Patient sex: M
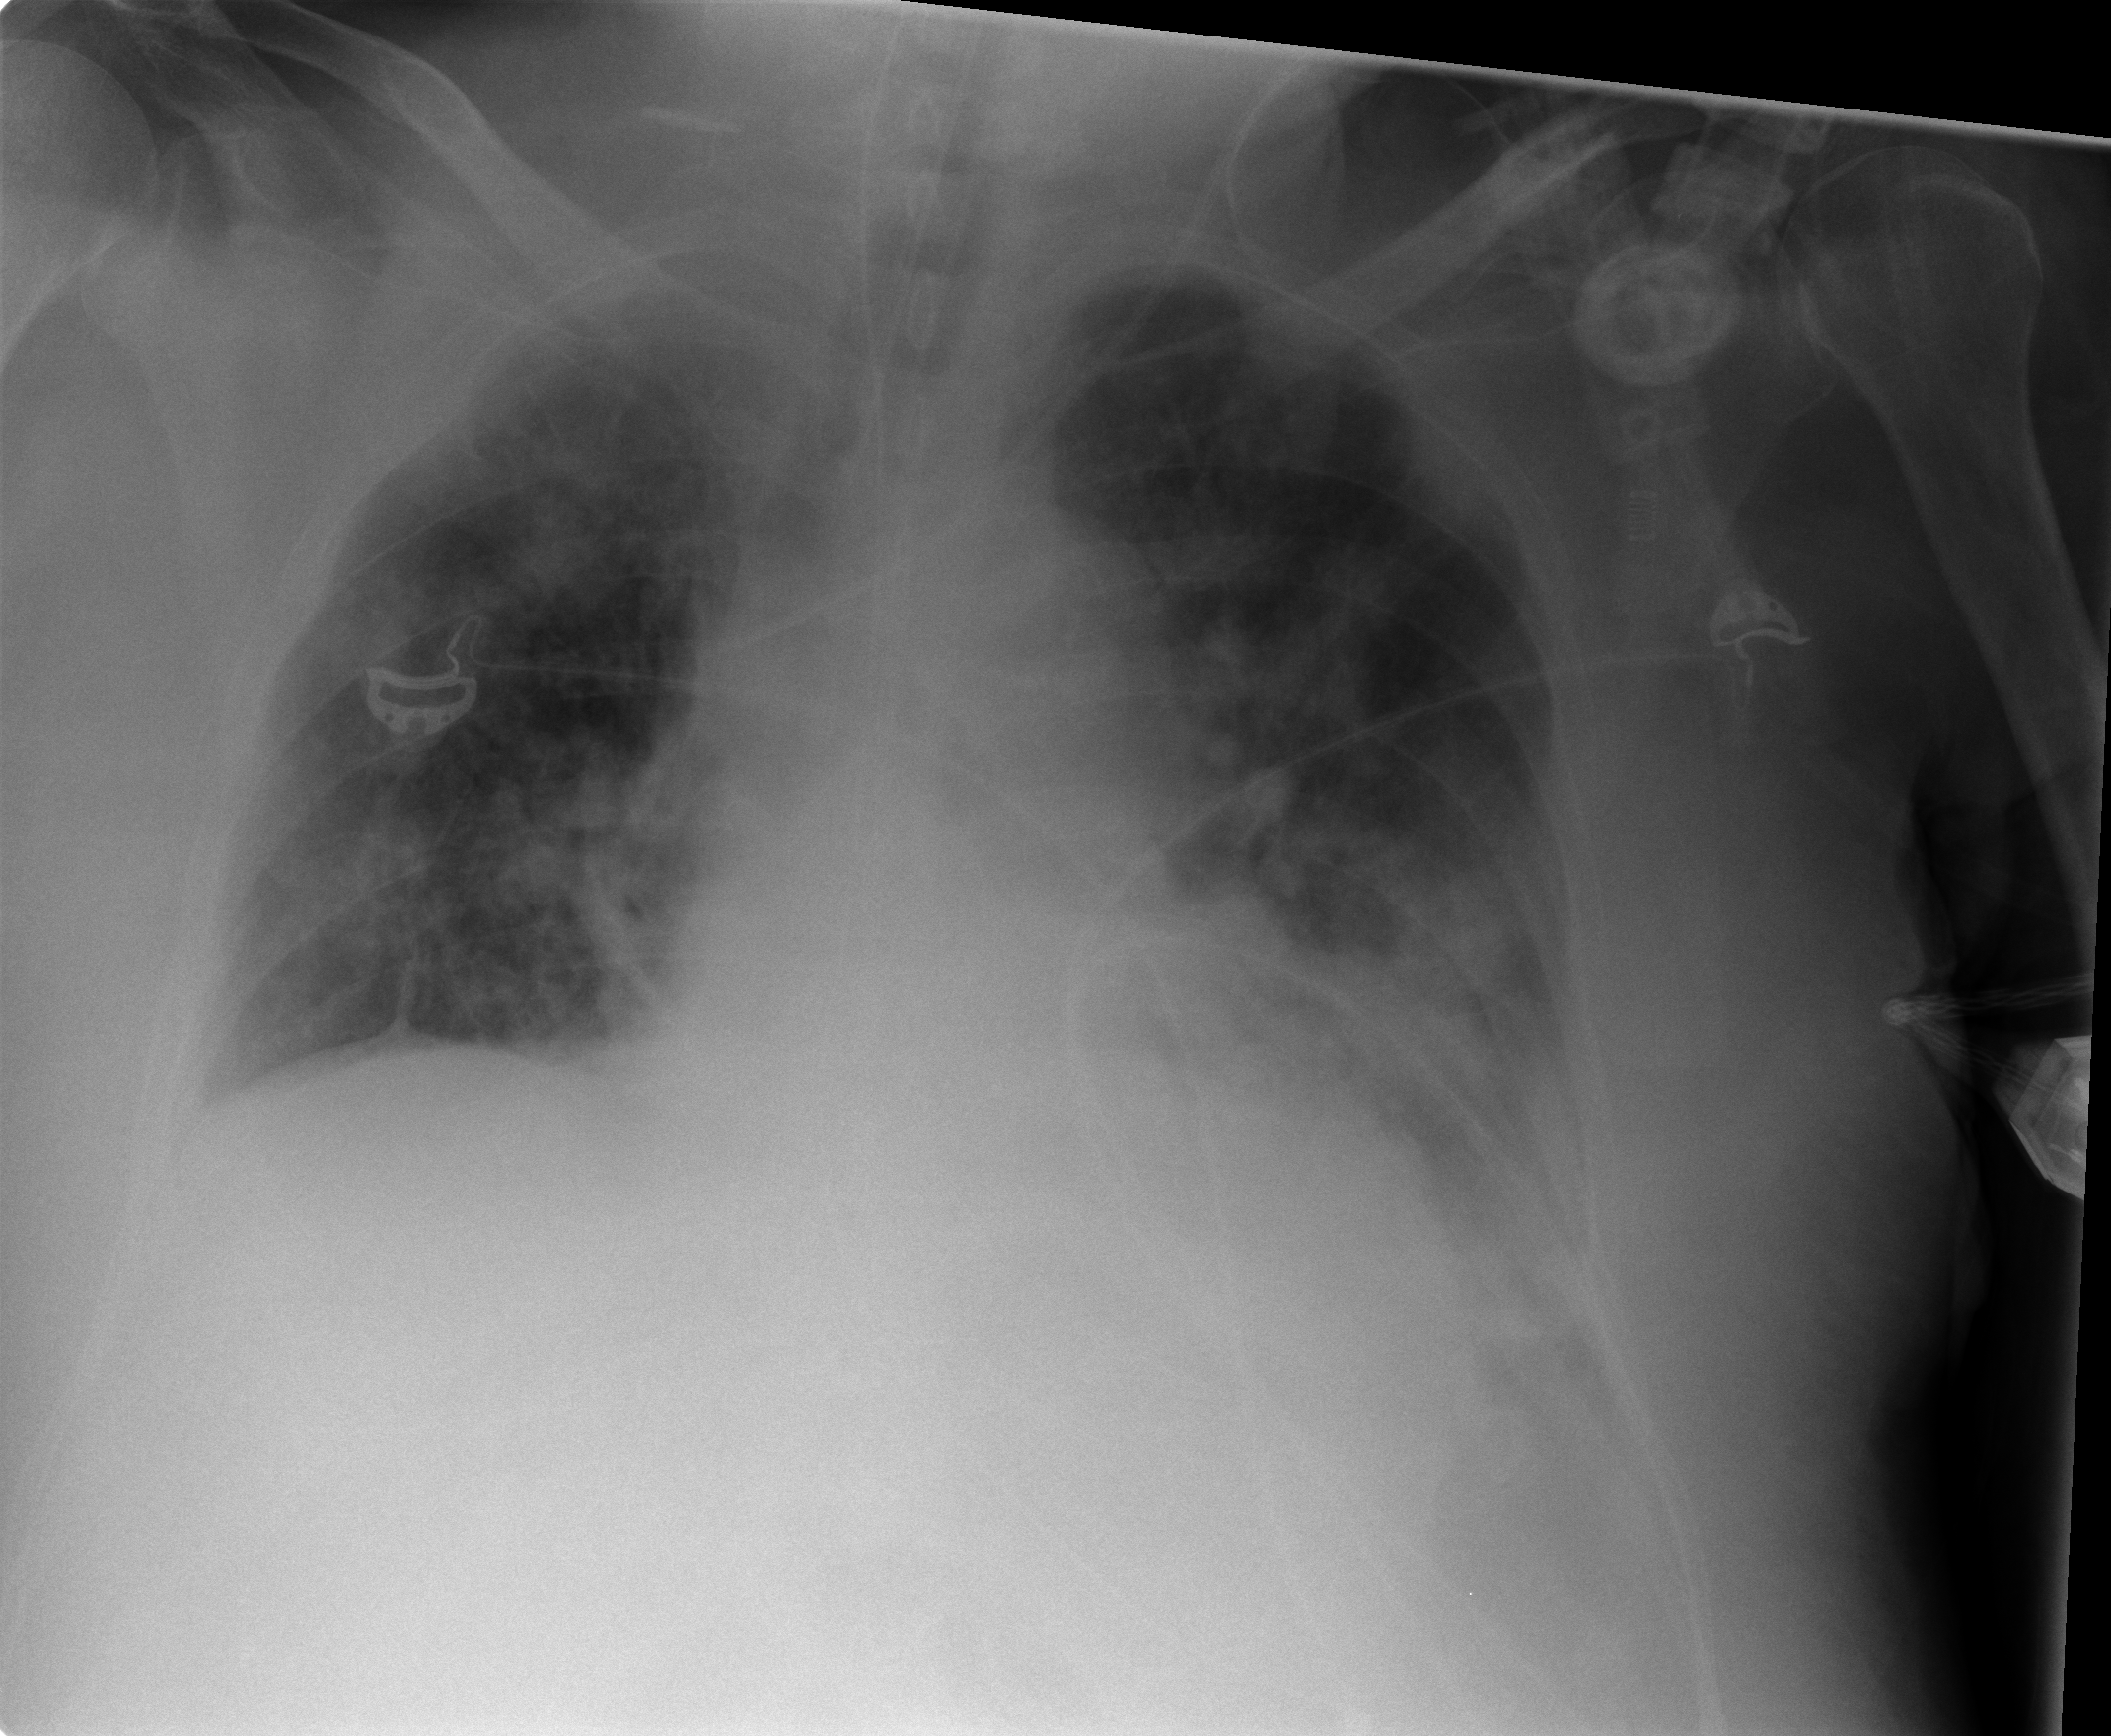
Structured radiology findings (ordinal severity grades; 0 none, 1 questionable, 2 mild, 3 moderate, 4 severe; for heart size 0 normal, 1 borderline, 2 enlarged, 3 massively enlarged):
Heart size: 0
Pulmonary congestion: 2
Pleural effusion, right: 2
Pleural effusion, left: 2
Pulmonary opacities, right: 2
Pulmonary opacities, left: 2
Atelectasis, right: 2
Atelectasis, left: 2